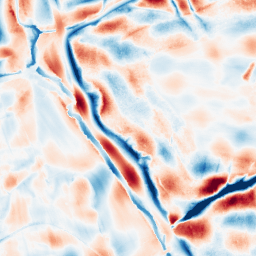
Category: wavelet
Decomposition family: wavelet_dwt
Decomposition parameters: wavelet: db8
level: 5
Upsampling method: quartic
Upsampling parameters: scale: 4
Upsampling scale: 4